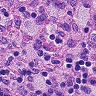
Metastatic tissue present: no